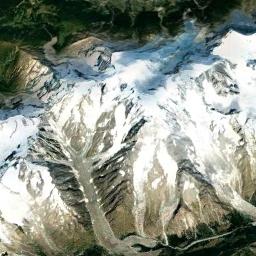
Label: snowberg